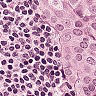
Metastatic tissue present: yes